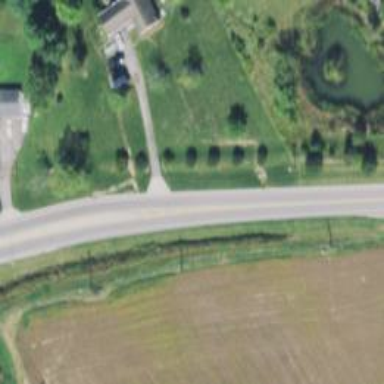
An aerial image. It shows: Tertiary road.